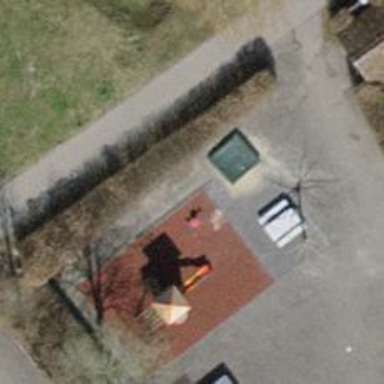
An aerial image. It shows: Picnic table located in leisure land area.